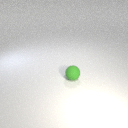
small green rubber sphere